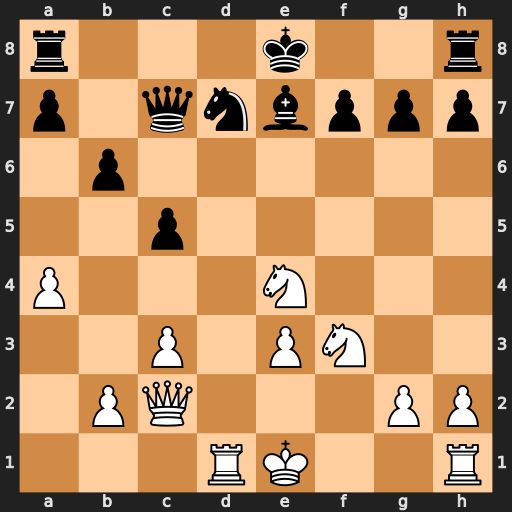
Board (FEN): r3k2r/p1qnbppp/1p6/2p5/P3N3/2P1PN2/1PQ3PP/3RK2R
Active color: w
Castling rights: Kkq
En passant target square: -
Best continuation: Nd6+ Bxd6 Qe4+ Be7 Qxa8+